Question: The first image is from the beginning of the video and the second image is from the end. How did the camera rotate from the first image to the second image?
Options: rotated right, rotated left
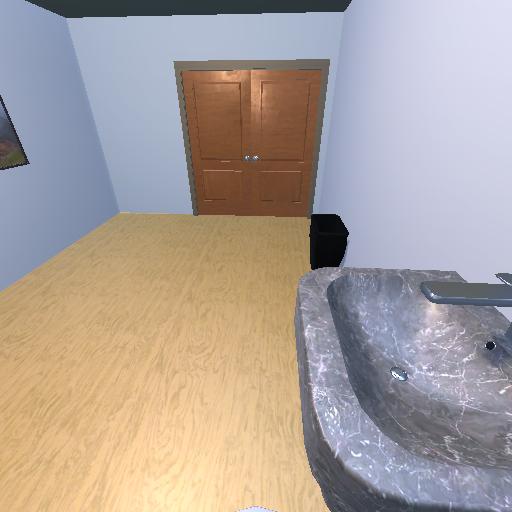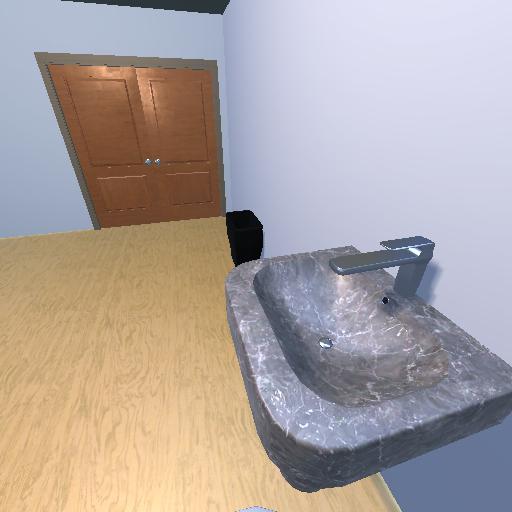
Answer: rotated right